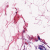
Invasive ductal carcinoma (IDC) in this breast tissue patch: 0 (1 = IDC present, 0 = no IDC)